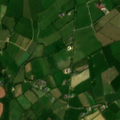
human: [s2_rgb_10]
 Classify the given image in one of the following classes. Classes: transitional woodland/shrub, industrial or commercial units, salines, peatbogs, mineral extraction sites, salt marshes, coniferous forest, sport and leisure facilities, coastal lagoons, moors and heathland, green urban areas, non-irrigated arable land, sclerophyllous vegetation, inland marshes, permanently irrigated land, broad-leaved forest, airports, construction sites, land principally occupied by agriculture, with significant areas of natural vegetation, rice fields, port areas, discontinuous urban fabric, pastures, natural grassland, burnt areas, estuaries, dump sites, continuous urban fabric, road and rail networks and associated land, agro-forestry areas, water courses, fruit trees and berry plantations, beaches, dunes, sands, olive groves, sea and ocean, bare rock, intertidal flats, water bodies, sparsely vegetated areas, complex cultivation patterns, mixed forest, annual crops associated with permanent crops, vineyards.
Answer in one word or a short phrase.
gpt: non-irrigated arable land, pastures